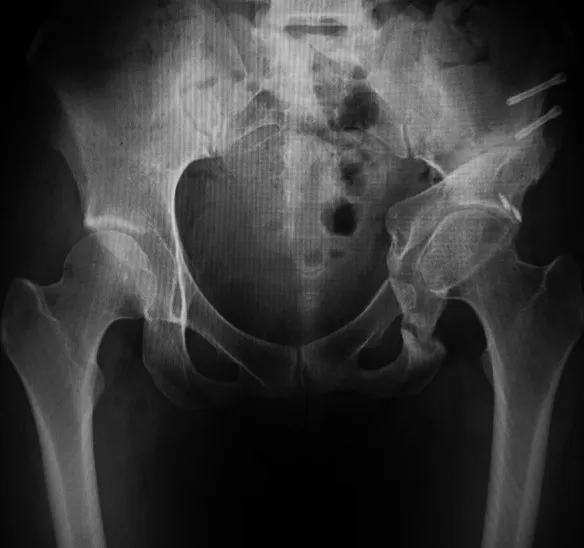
The post-operative anterior-posterior radiograph showed improved acetabular coverage with disappearance of the crossover sign.
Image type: radiology (x_ray)